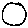
Label: circle